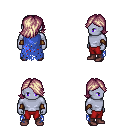
a pixel art fantasy rpg character, male body template, dark elf, purple skin, blue tattered cape, red pants, white blonde swoop hairstyle, cloth bracers, maroon shoes, four views (front, back, left, right), 2x2 character sprite sheet, small pixel art, hard edges, no anti-aliasing